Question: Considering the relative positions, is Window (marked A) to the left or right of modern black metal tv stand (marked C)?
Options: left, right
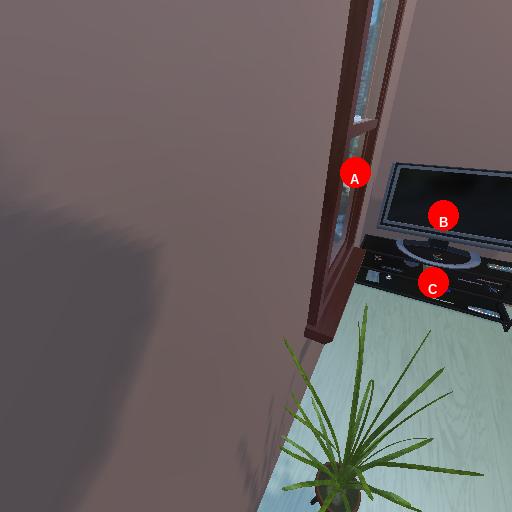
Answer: left